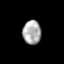
Tissue: lung
Cell type: Others
Senescence score: 0.1939
Nuclear area (px): 425
Mean DAPI intensity: 172.539